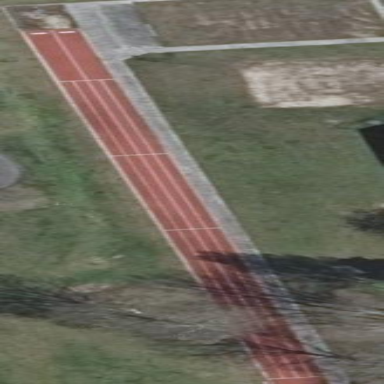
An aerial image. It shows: Track in leisure land.